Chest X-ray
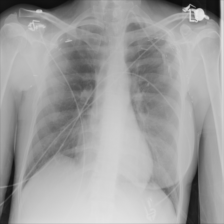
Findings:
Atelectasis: negative
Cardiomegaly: negative
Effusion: negative
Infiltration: negative
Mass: negative
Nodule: negative
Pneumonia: negative
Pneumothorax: negative
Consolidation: negative
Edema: negative
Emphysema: negative
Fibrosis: negative
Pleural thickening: negative
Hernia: negative